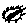
Label: sun